Question: Hello i wonder if it's passible to push object into array with some key
i mean by that
'''
arra = [];
arra.push({
'test1a': 'trtrtrt',
'test13a': 'trtrtrt',
'test14a': 'trtrtrt',
})
arra.push({
'test1a': 'trtrtrt',
'test13a': 'trtrtrt',
'test14a': 'trtrtrt',
})
arra['ddd'] = [];
arra['ddd'] = ({
'test1d': 'trtrtrt',
'test13d': 'trtrtrt',
'test14d': 'trtrtrt',
})
arra['ddd'].push({
'test1f': 'trtrtrt',
'test13f': 'trtrtrt',
'test14f': 'trtrtrt',
})
'''
node error when i'm trying to do that

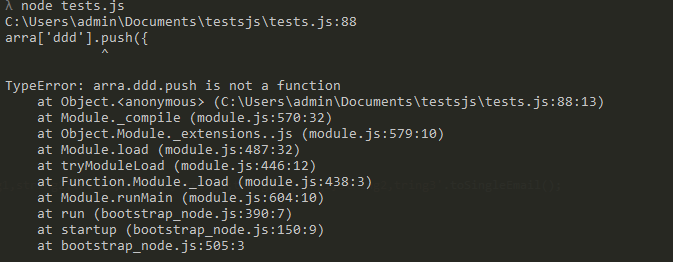
Answer: After assigning the array, you have to push to it instead of overwriting it:
'''
arra['ddd'] = [];
arra['ddd'].push({
'test1d': 'trtrtrt',
'test13d': 'trtrtrt',
'test14d': 'trtrtrt',
})
arra['ddd'].push({
'test1f': 'trtrtrt',
'test13f': 'trtrtrt',
'test14f': 'trtrtrt',
})
'''